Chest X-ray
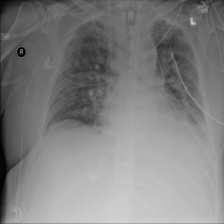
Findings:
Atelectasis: negative
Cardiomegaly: negative
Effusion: positive
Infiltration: positive
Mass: negative
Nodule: positive
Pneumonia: negative
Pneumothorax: negative
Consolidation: negative
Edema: negative
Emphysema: negative
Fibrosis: negative
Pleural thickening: negative
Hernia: negative